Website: crate-barrel
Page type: receipt
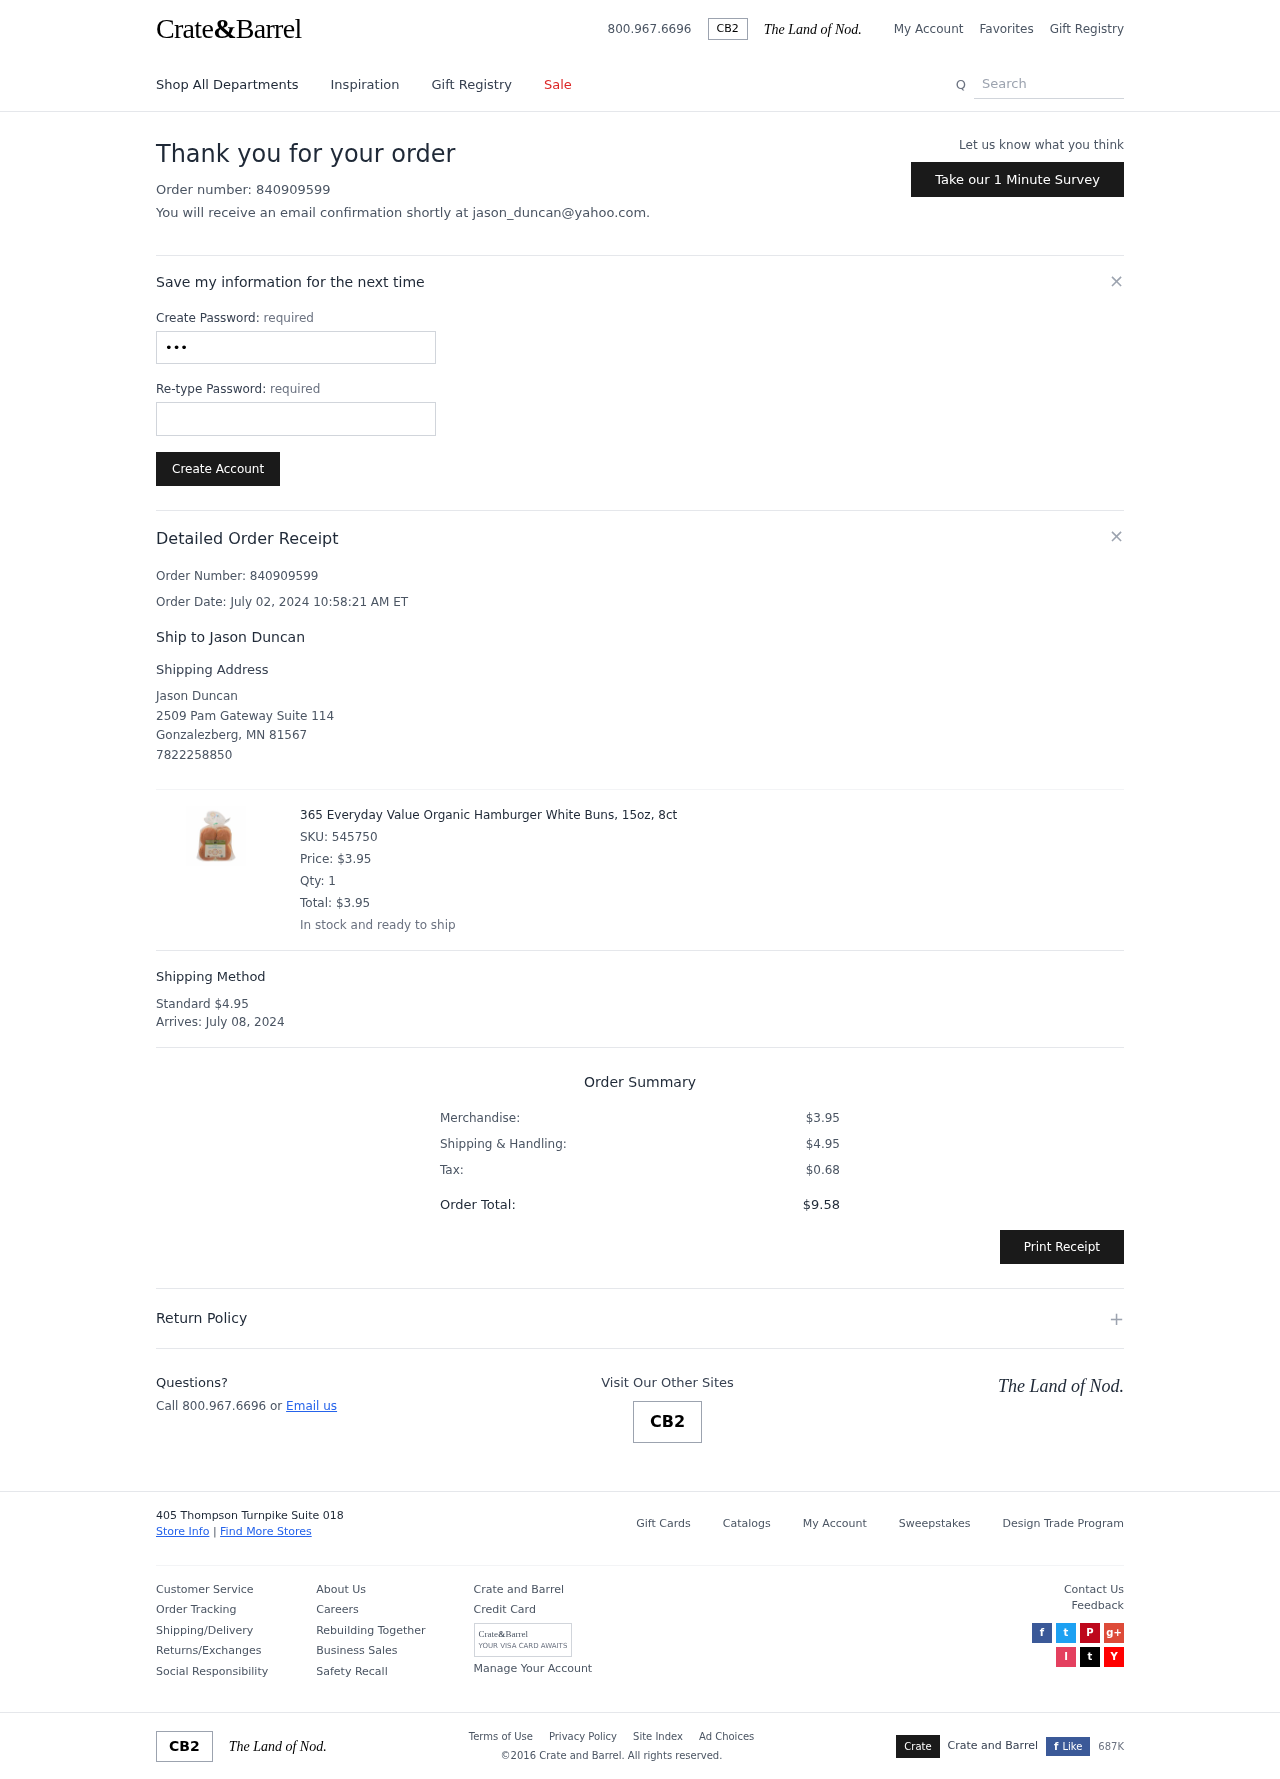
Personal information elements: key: PII_CITY
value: Gonzalezberg
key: PII_EMAIL
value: jason_duncan@yahoo.com
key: PII_FULLNAME
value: Jason Duncan
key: PII_FULLNAME
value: Ship to Jason Duncan
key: PII_PHONE
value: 7822258850
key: PII_POSTCODE
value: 81567
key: PII_STATE_ABBR
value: MN
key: PII_STREET
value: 2509 Pam Gateway Suite 114
Product elements: key: PRODUCT1_NAME
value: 365 Everyday Value Organic Hamburger White Buns, 15oz, 8ct
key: PRODUCT1_PRICE
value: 3.95
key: PRODUCT1_QUANTITY
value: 1
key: PRODUCT1_SKU
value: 545750
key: PRODUCT1_TOTAL
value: $3.95
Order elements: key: ORDER_ID
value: Order Number: 840909599
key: ORDER_ID
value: Order number: 840909599
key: ORDER_DATE
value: Order Date: July 02, 2024 10:58:21 AM ET
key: ORDER_SHIPPING_COST
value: $4.95
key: ORDER_DELIVERY_DATE
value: July 08, 2024
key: ORDER_SUBTOTAL
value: $3.95
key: ORDER_TAX
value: $0.68
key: ORDER_TOTAL
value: $9.58
Search elements: key: HEADER_SEARCH
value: Search